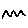
Label: zigzag